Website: lowes
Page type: address-validator
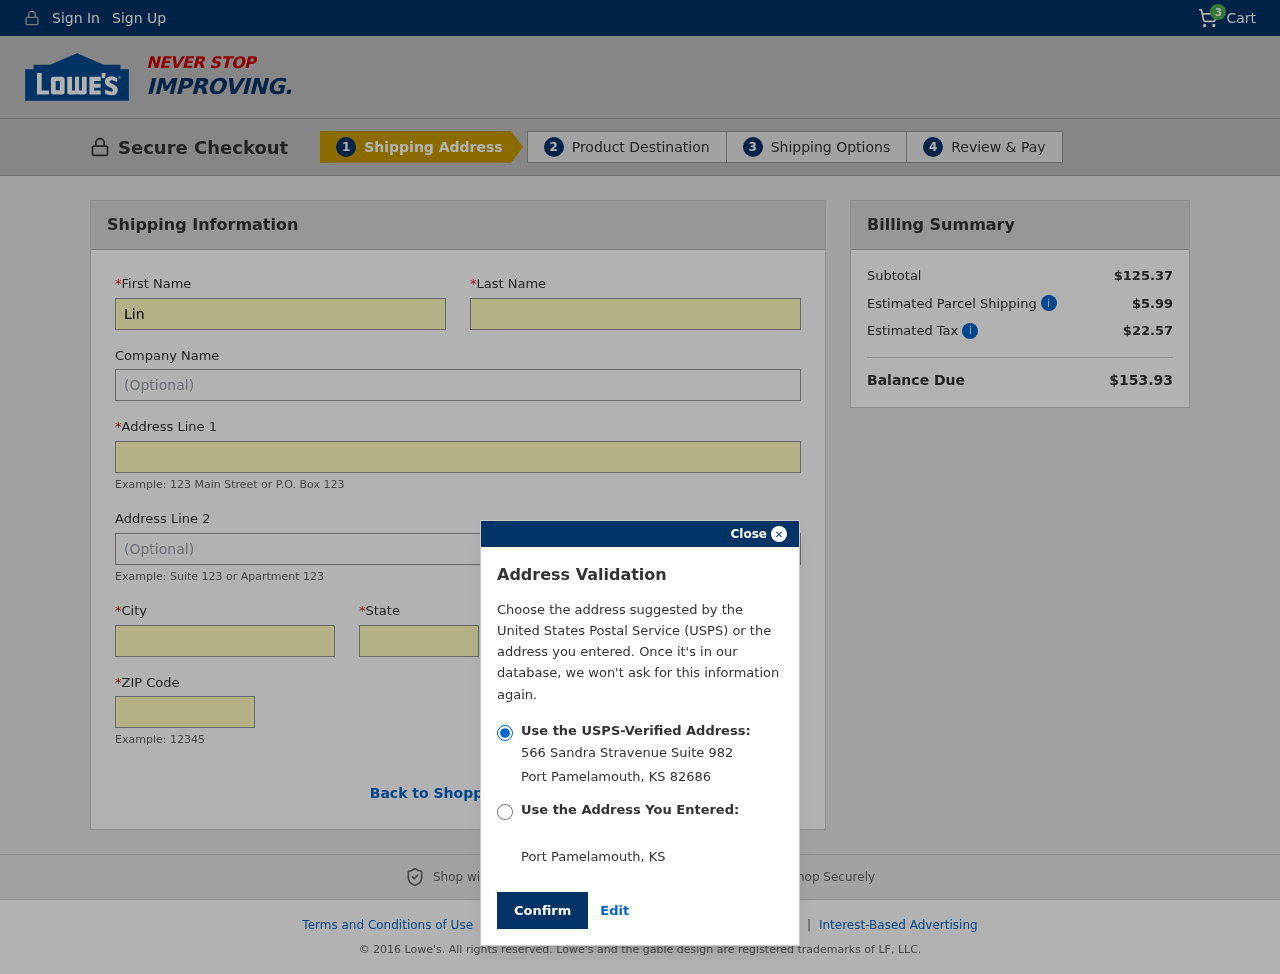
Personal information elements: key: PII_CITY
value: Port Pamelamouth
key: PII_COMPANY
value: Miller Group
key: PII_FIRSTNAME
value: Linda
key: PII_LASTNAME
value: Griffith
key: PII_POSTCODE
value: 82686
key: PII_STATE
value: Kansas
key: PII_STATE_ABBR
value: KS
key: PII_STREET
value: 566 Sandra Stravenue Suite 982
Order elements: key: ORDER_NUM_ITEMS
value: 3
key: ORDER_SUBTOTAL
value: $125.37
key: ORDER_SHIPPING_COST
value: $5.99
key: ORDER_TAX
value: $22.57
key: ORDER_TOTAL
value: $153.93